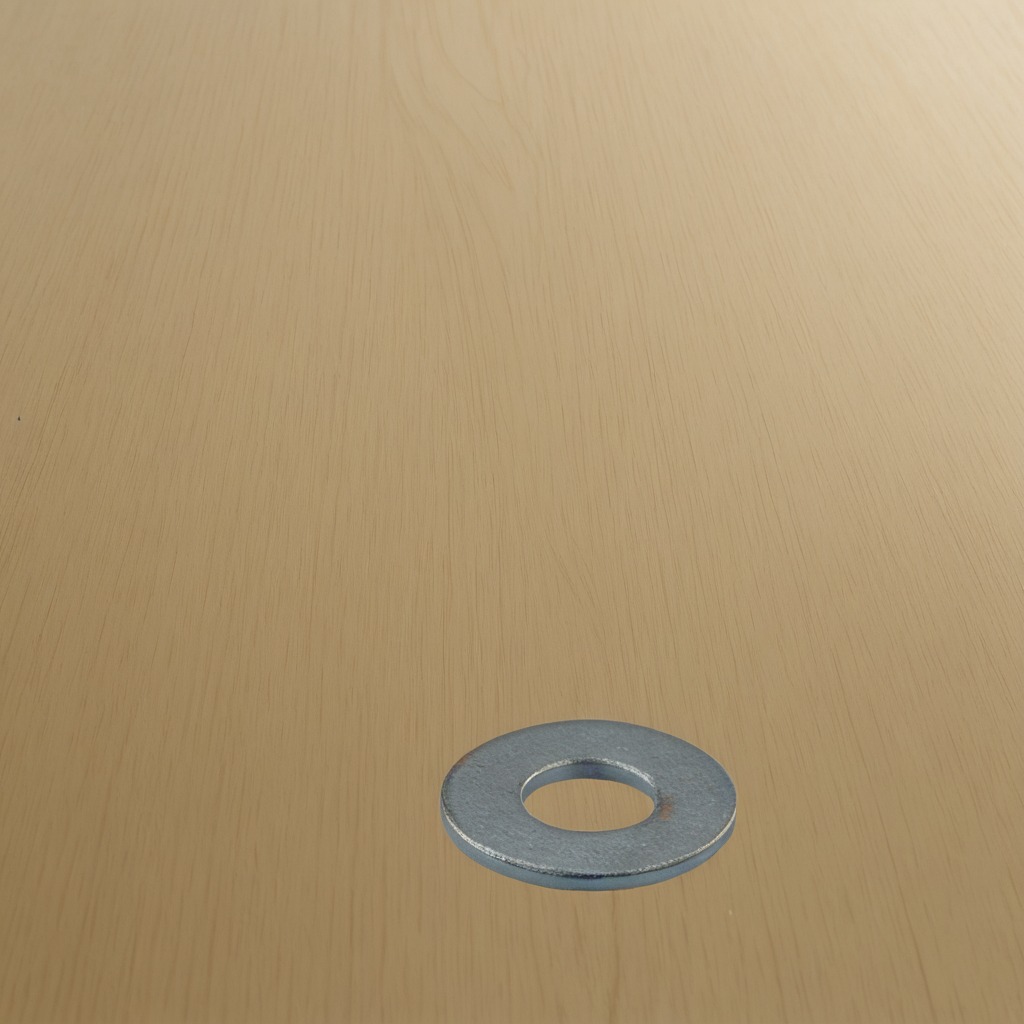
A flat metal washer lies on a plywood surface in a paint workshop lit by afternoon window light.